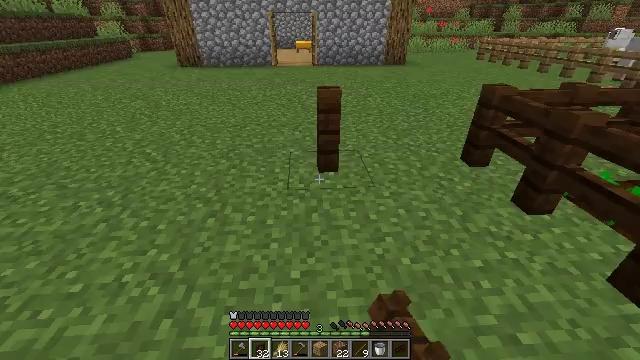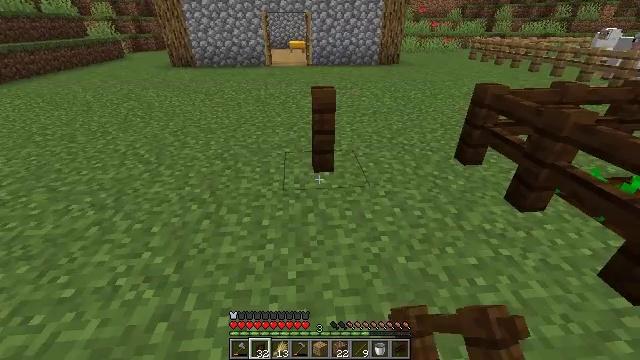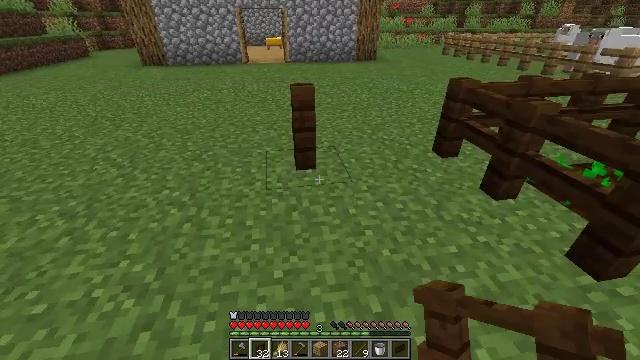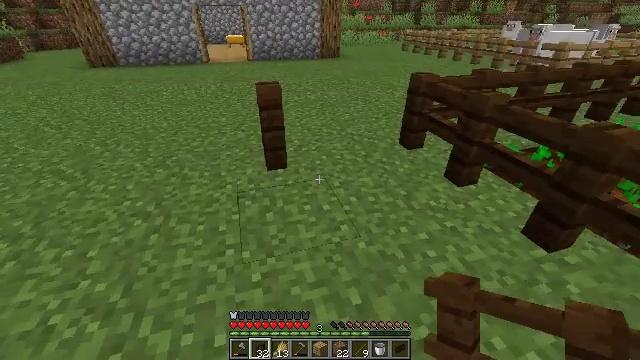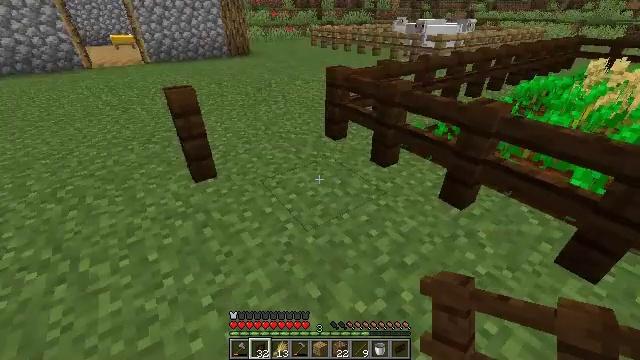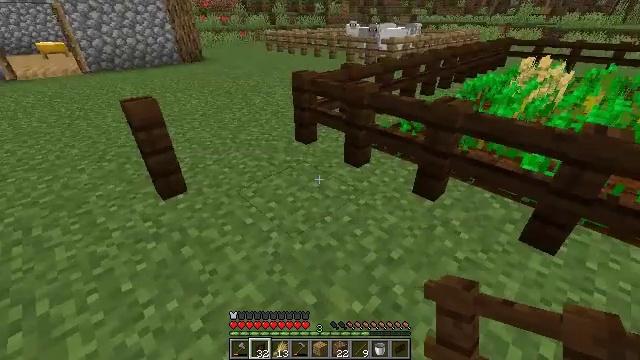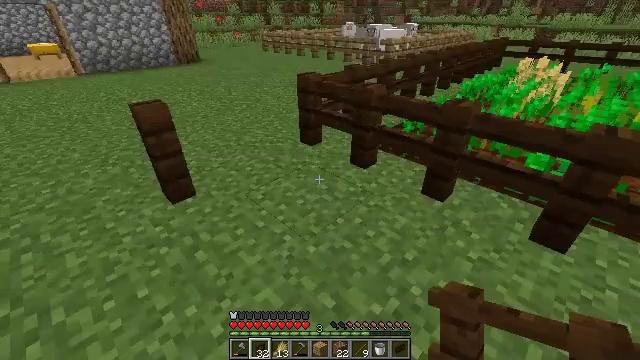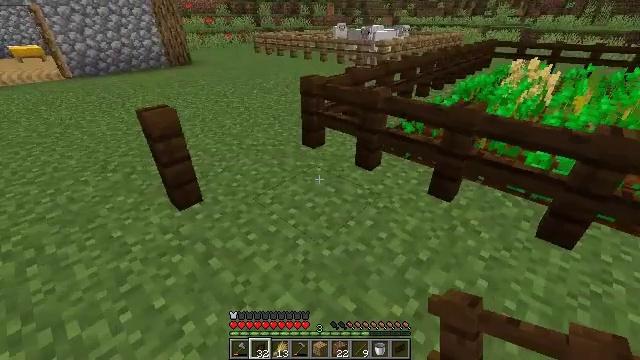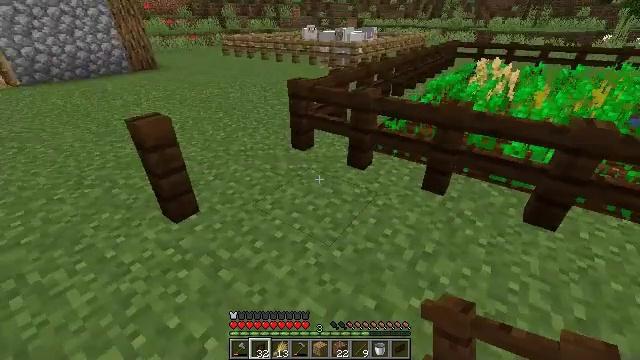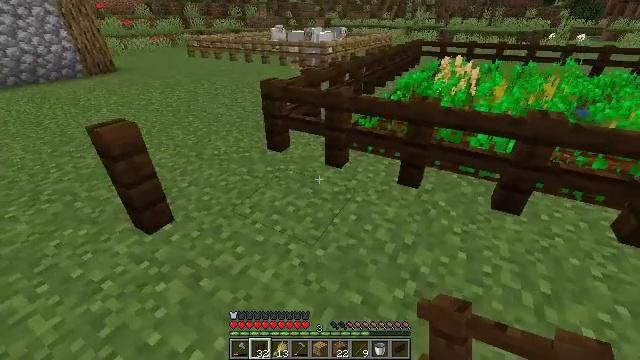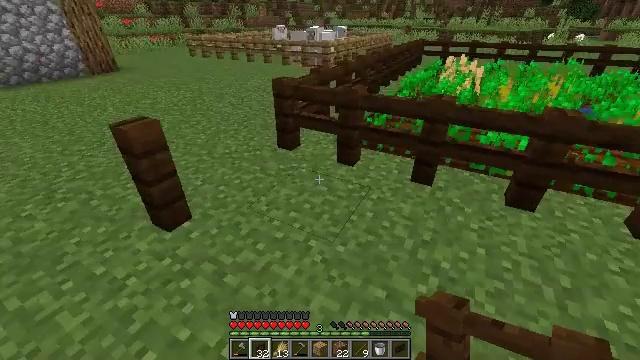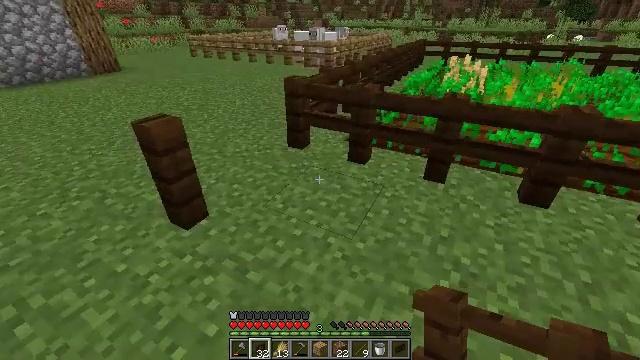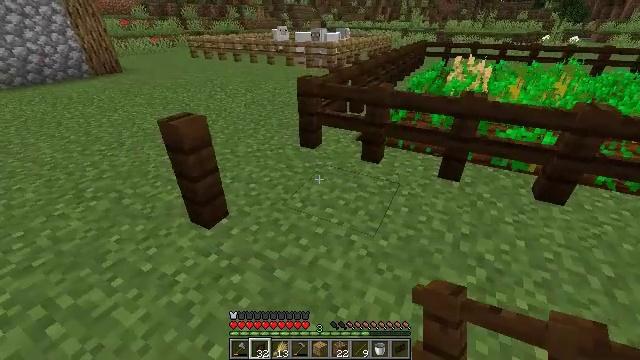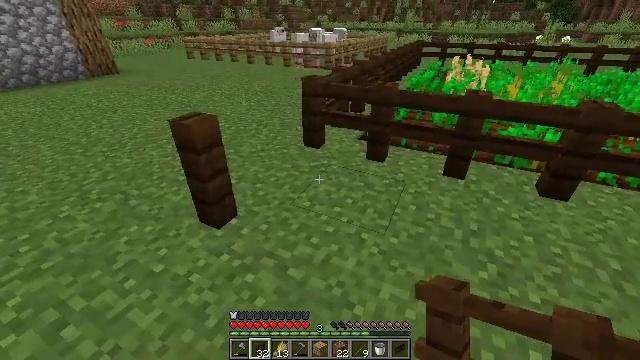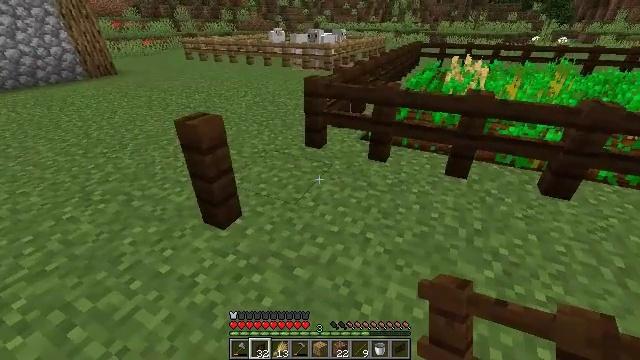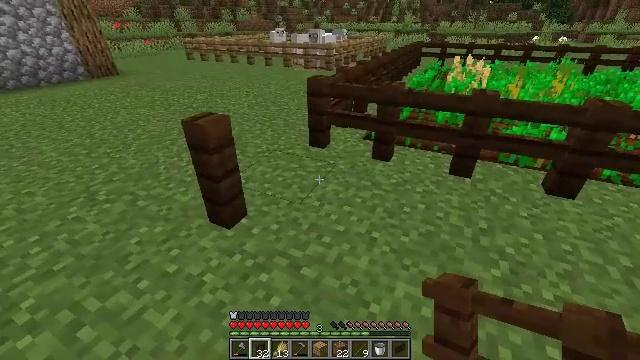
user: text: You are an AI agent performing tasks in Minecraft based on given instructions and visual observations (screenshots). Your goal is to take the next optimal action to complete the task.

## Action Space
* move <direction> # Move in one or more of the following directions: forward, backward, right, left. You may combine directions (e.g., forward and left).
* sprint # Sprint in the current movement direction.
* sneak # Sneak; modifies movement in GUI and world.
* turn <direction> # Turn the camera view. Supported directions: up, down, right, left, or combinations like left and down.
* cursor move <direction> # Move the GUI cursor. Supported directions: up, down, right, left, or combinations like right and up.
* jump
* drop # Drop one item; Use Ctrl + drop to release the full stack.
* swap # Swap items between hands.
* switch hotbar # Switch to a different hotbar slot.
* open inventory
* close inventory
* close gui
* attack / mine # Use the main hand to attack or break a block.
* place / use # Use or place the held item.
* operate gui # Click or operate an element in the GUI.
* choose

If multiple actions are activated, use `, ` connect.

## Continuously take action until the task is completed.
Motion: motion action
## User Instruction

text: Gather materials from the dark oak fence.
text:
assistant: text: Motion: turn right
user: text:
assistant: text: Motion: turn right
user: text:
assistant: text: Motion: turn right
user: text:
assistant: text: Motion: move left, turn right
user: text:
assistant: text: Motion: move left, turn right
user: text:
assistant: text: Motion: move left, turn right
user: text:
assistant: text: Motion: move left, turn right
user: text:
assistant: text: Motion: move left, turn right
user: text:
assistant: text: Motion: move left, turn right
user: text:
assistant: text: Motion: move left
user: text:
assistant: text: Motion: move left
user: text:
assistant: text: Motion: no_op
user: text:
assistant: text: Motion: turn right
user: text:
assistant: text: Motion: no_op
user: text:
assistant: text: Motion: no_op
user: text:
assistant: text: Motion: no_op
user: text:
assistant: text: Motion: no_op
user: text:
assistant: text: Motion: turn down
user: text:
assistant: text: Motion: no_op
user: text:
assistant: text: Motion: no_op
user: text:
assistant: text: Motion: no_op
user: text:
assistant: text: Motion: no_op
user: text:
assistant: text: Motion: no_op
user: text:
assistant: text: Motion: no_op
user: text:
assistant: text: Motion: turn right
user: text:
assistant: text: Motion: turn right
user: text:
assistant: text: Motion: turn right
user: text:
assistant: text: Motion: no_op
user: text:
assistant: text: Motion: turn left
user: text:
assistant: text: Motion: turn left